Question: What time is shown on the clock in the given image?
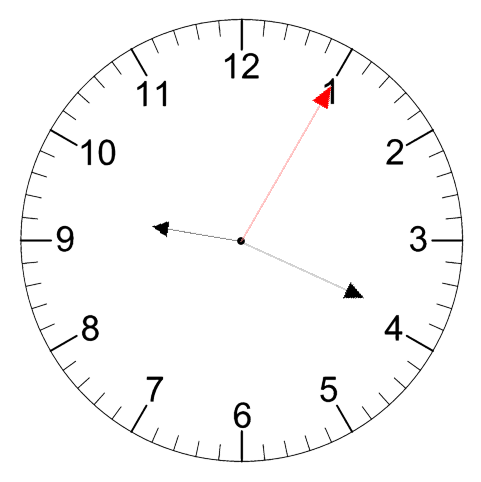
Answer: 09:19:05